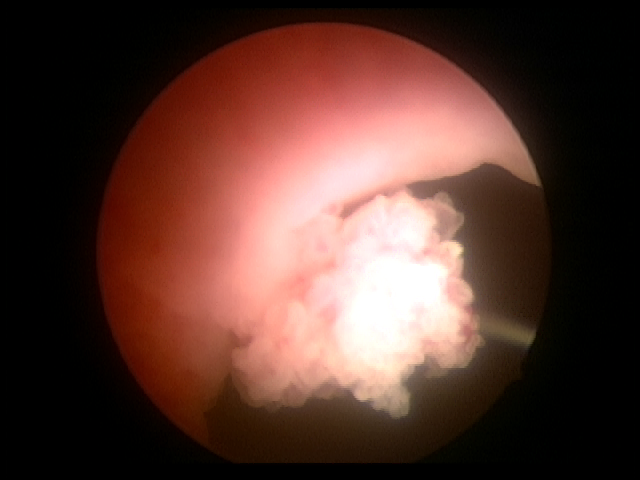
Modality: WLC
Class: Malignant
Subclass: LowGradePapillary
Lesion: L1
Stage: Ta
Morphology: Papillary
Bladder cancer association: Yes